Question: I have a Treeview with checkboxes when I click the parent node checkbox that child node will also be checked
I want to get the checked child node value
In the below code I got all the checked values even parent node value
But I don't want that parent node.
'''
protected void btnAdd_Click(object sender, EventArgs e)
{
if (TreeView1.CheckedNodes.Count > 0)
{
foreach (TreeNode node in TreeView1.CheckedNodes)
{
string checkedValue = node.Text.ToString();
activityData = new ActivityData { ActivityName = checkedValue };
listActivity.Add(activityData);
Session["listActivity"] = listActivity;
}
}
}
'''

In the above image I don't want to get HR Activity(Parent node)
Any ideas? Thanks in advance
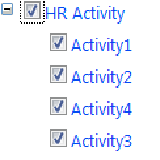
Answer: Use the following code. The main parent node does not have a parent.
You only need to set the session variable at the end of the foreach
Keep in mind that accesing or assigning session variables means that a deserialization/serialization of the object is happening
Also I dont know if maybe you need to clear or initialize the before the . You can do this either with
'''
listActivity = new List<ActivityData>() ;
'''
or
'''
listActivity.Clear();
'''
Here is the code
'''
protected void btnAdd_Click(object sender, EventArgs e)
{
if (TreeView1.CheckedNodes.Count > 0)
{
foreach (TreeNode node in TreeView1.CheckedNodes)
{
//The main parent node does not have a parent
if(node.Parent != null)
{
string checkedValue = node.Text.ToString();
activityData = new ActivityData { ActivityName = checkedValue };
listActivity.Add(activityData);
}
}
//stablish the session variable only when the foreach has finished
Session["listActivity"] = listActivity;
}
}
'''